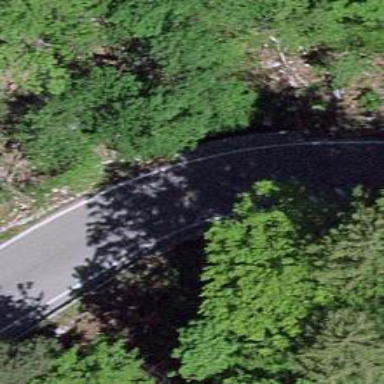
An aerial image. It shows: Asphalt tertiary road on bridge.